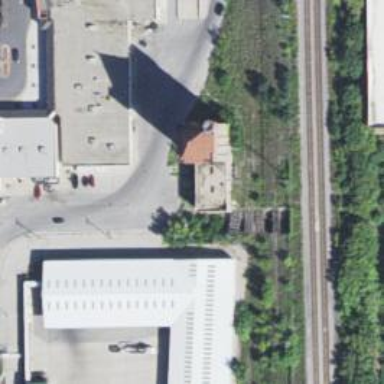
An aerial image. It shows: Disused railway siding.